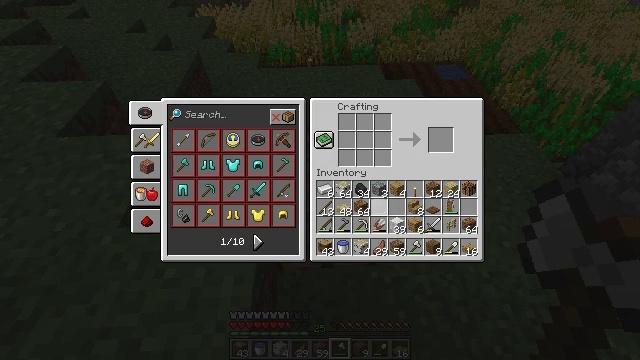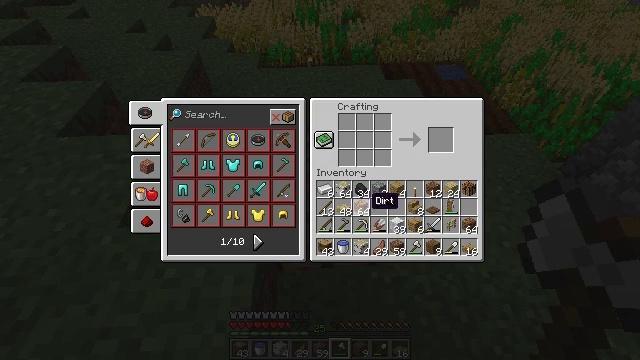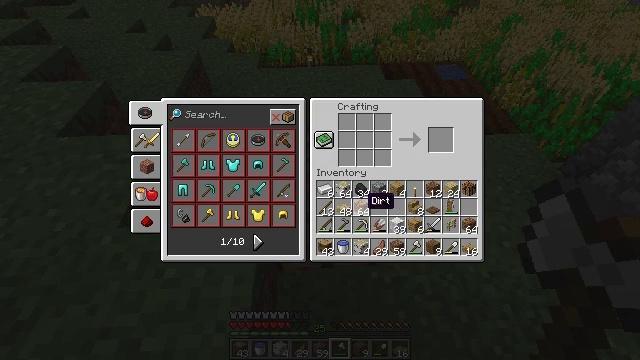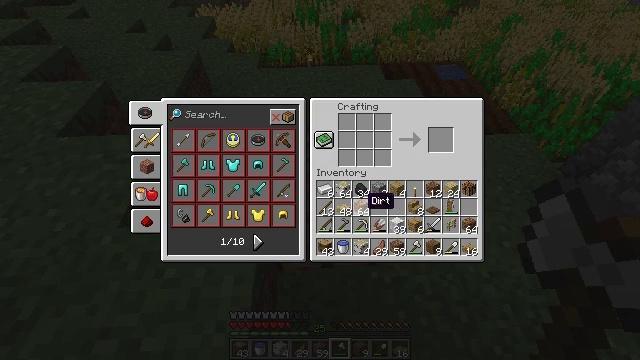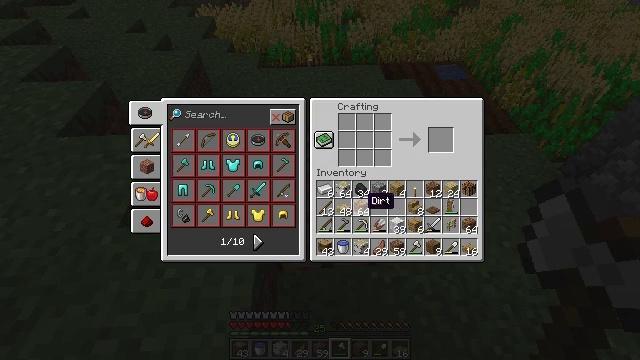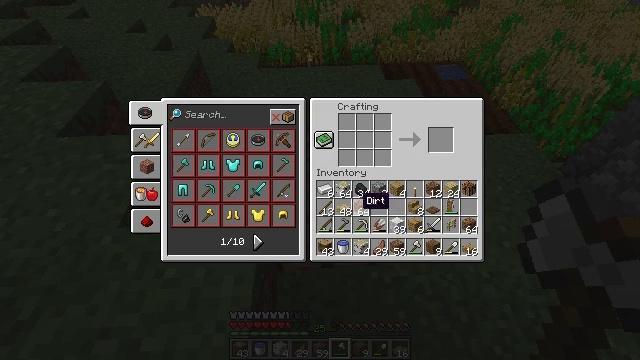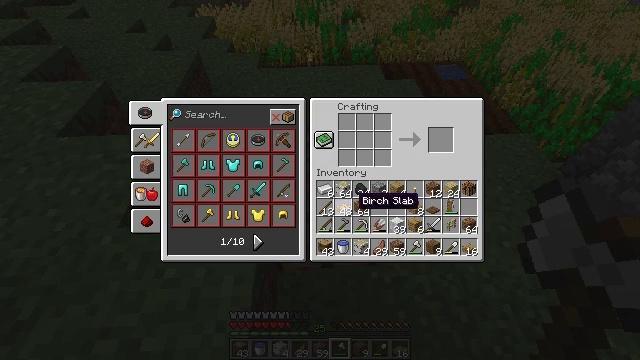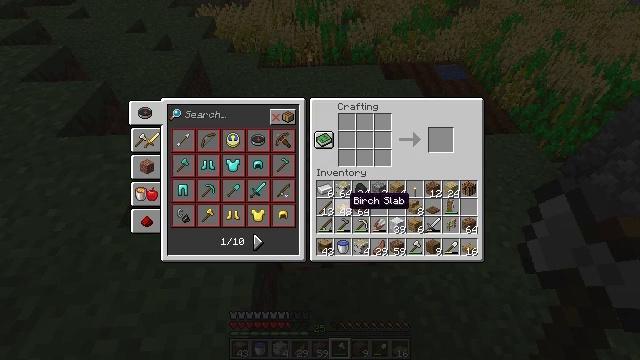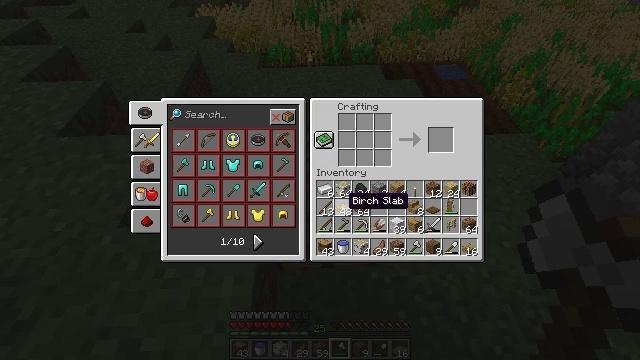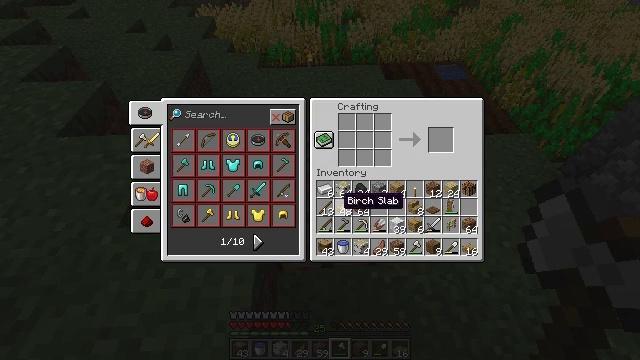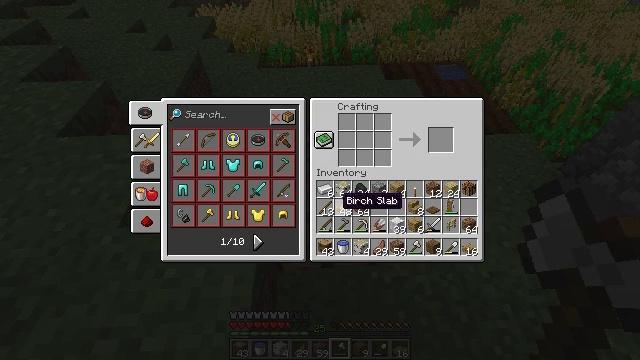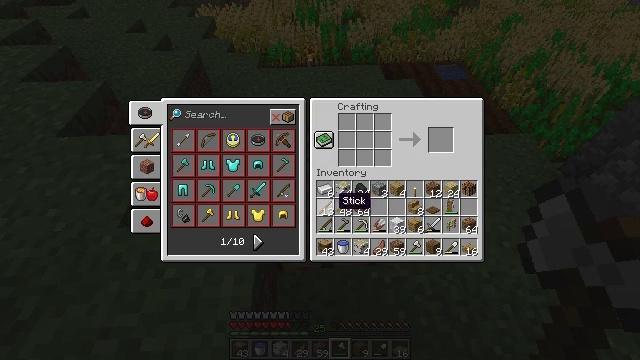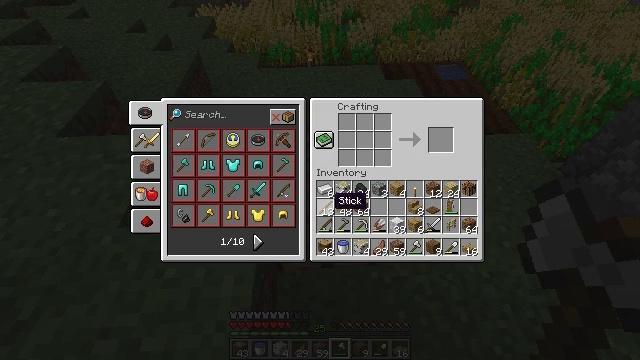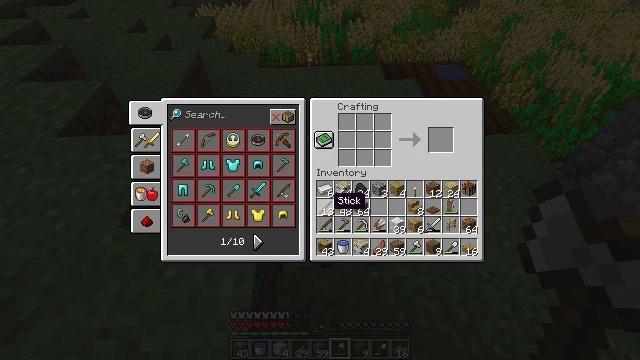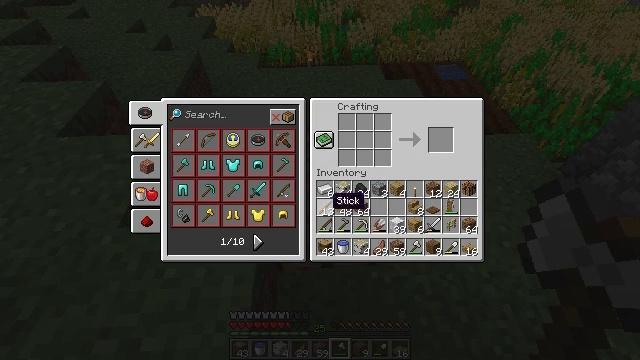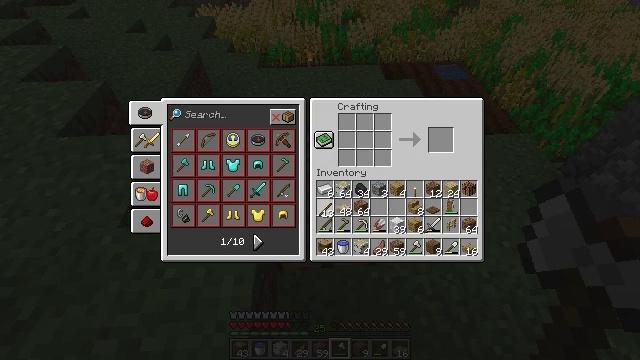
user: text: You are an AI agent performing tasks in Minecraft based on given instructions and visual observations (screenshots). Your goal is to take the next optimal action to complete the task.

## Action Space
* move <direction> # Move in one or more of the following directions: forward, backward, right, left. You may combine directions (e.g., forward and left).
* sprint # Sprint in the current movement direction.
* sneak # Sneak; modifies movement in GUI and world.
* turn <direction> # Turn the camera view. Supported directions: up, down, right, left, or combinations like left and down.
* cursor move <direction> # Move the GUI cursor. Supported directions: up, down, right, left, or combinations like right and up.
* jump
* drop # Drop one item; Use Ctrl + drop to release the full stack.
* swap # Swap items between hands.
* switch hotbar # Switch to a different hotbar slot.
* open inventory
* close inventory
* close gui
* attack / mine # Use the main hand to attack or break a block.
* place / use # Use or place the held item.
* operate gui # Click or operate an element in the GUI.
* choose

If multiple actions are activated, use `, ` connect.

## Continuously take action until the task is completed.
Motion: motion action
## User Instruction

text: Craft a birch fence by organizing birch planks and sticks in the crafting grid.
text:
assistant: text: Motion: cursor move left
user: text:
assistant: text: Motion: no_op
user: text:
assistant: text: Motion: no_op
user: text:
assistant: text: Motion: no_op
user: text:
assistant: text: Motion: no_op
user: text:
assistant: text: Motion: no_op
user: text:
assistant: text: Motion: cursor move left
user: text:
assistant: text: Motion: no_op
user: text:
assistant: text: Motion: no_op
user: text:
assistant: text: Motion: no_op
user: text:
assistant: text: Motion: no_op
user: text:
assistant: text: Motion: no_op
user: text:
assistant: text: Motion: no_op
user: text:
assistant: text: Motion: no_op
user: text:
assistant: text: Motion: operate gui
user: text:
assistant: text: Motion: operate gui
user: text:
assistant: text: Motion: cursor move right and up
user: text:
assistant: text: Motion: cursor move right and up
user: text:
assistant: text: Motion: no_op
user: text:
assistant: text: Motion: no_op
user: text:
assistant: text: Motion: no_op
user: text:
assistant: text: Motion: no_op
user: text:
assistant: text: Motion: no_op
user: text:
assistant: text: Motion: no_op
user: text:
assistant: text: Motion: no_op
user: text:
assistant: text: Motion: operate gui
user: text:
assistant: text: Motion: operate gui
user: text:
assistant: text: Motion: operate gui
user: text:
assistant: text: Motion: operate gui
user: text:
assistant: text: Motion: operate gui